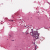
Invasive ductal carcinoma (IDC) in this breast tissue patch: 0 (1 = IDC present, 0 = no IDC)